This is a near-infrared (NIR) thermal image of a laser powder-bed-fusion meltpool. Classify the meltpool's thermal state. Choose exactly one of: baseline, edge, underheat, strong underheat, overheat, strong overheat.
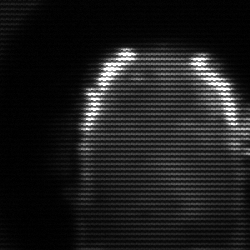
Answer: baseline